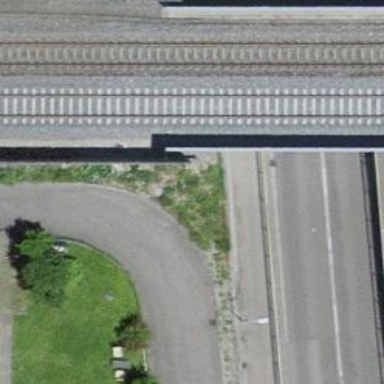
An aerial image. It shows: Retaining wall.